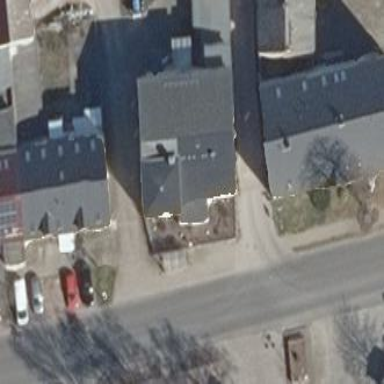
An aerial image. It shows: Part of building.